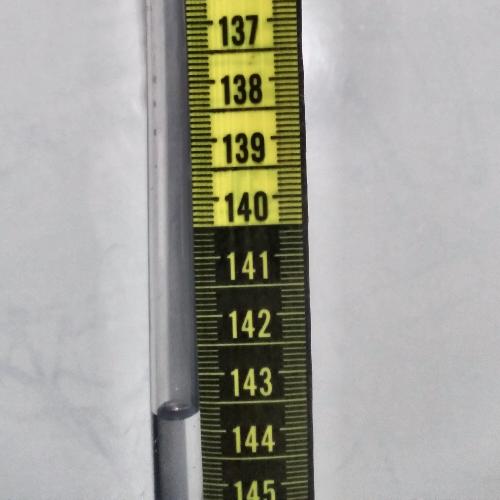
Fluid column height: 143.7 cm